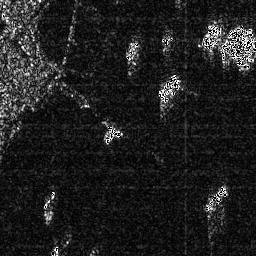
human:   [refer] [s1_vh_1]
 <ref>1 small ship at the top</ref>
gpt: <box>[[47, 14, 54, 24, 0]]</box>

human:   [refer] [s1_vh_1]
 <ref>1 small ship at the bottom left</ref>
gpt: <box>[[14, 73, 22, 82, 0]]</box>

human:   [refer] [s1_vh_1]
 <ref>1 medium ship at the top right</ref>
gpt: <box>[[77, 7, 85, 19, 0]]</box>